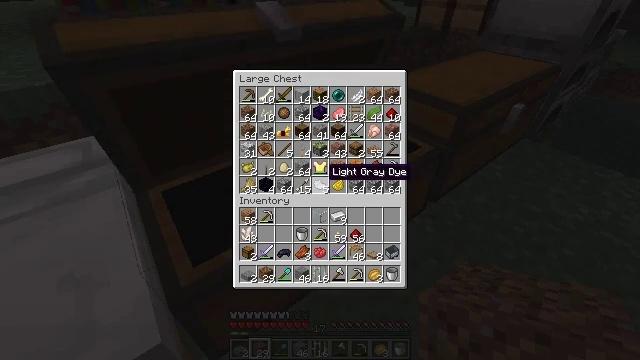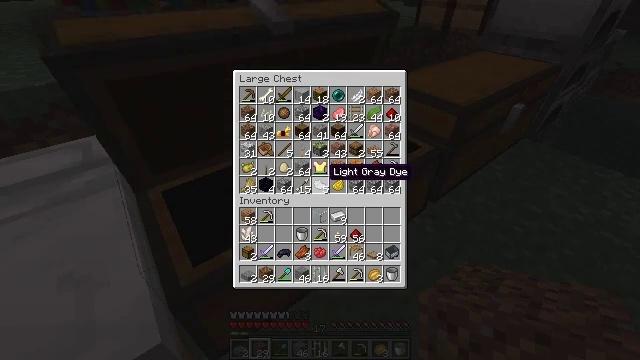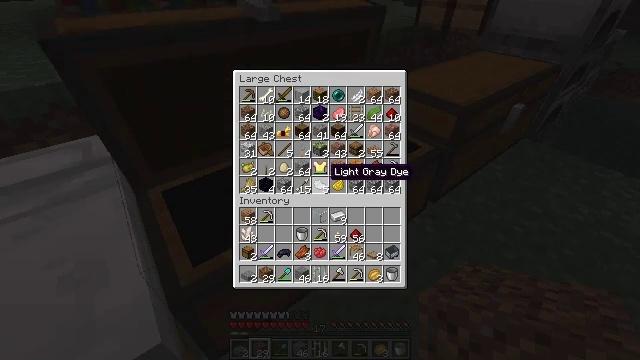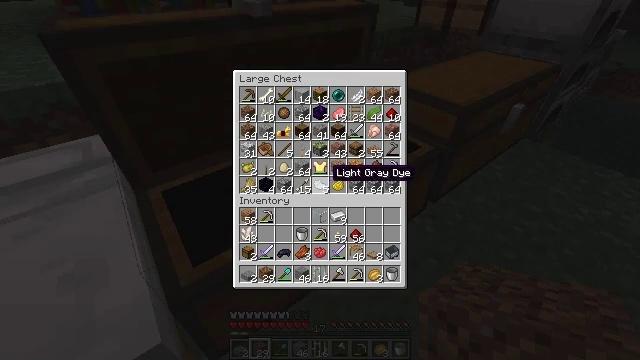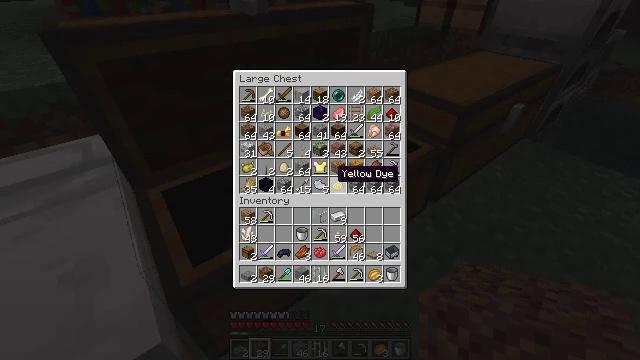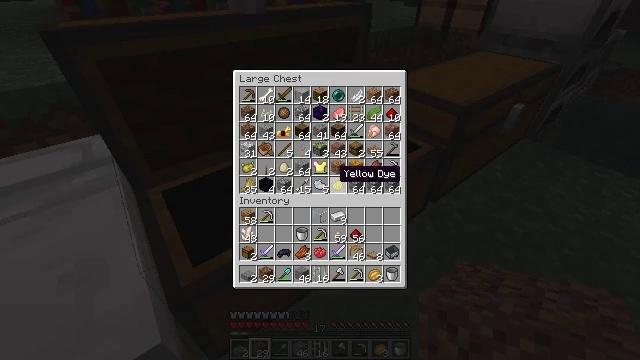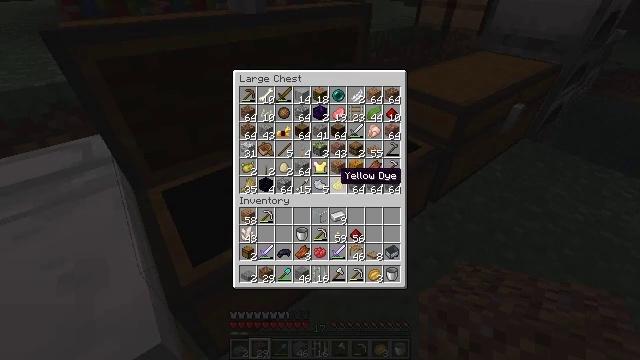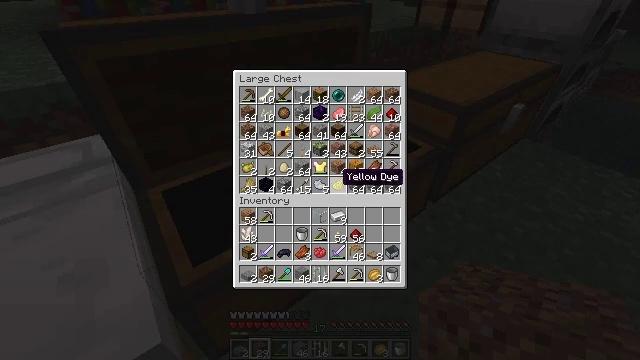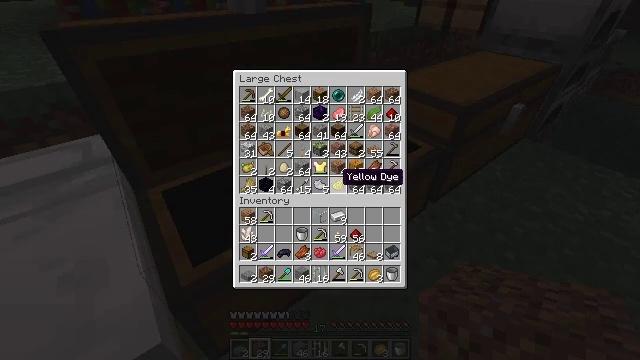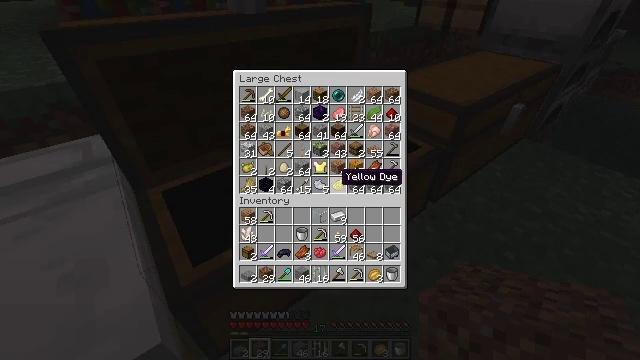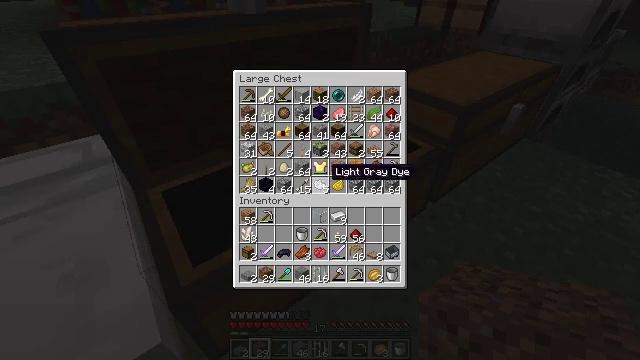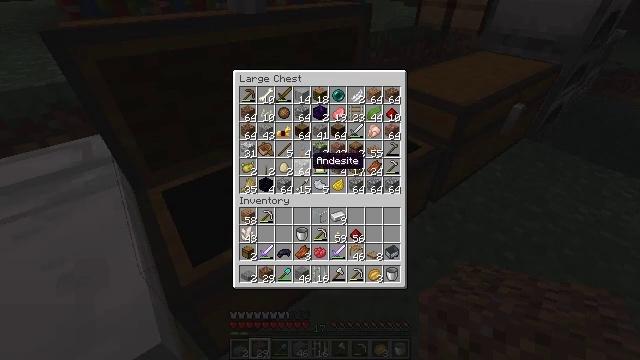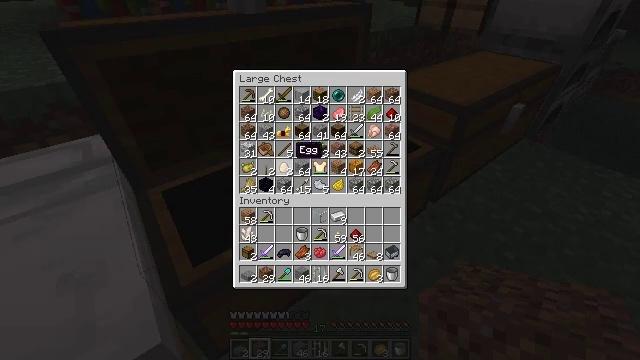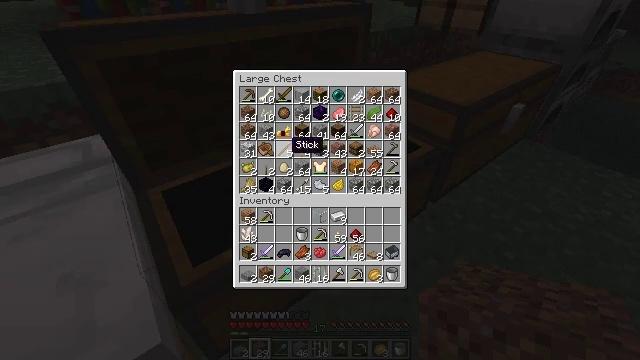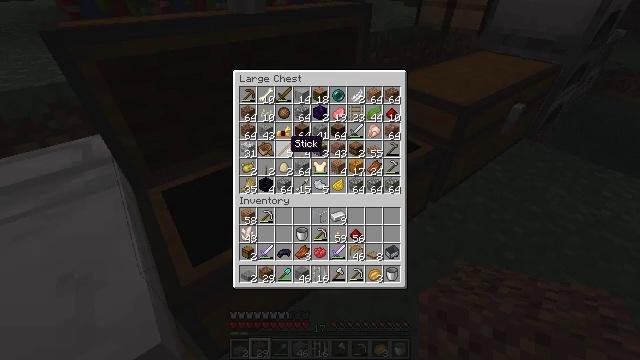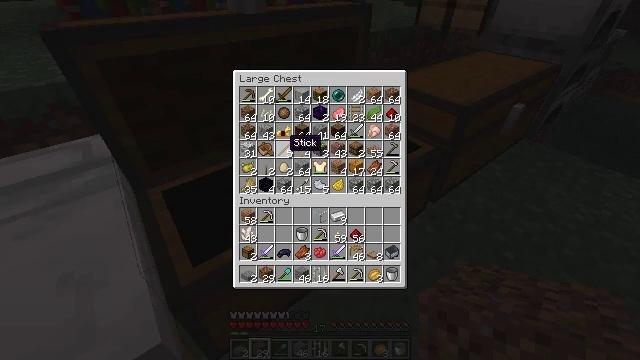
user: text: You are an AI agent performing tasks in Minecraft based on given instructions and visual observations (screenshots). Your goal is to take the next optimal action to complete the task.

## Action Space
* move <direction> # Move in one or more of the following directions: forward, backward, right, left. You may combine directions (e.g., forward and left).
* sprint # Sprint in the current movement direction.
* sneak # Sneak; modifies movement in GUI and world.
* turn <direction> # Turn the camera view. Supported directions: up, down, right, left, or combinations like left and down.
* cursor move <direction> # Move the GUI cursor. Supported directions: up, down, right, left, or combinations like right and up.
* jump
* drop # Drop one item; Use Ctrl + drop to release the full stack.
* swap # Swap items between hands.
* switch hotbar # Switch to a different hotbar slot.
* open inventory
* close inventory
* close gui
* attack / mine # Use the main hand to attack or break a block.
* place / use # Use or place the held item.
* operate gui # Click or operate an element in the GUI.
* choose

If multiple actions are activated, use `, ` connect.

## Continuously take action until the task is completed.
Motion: motion action
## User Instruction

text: Combine sticks and jungle wood planks to craft a jungle sign.
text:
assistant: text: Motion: no_op
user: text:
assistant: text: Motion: no_op
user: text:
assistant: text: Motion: no_op
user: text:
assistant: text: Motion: no_op
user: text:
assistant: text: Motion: no_op
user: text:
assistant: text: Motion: no_op
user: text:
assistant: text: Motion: no_op
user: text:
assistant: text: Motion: no_op
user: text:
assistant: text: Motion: no_op
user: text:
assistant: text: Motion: cursor move left
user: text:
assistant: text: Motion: cursor move left and up
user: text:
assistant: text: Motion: cursor move left and up
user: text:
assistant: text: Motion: no_op
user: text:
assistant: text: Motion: no_op
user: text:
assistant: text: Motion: no_op
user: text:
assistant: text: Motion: no_op
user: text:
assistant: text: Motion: no_op
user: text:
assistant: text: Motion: no_op
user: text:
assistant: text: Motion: no_op
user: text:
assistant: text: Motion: sneak
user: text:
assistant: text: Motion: sneak
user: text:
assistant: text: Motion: sneak
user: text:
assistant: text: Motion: sneak
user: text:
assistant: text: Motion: sneak
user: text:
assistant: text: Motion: sneak
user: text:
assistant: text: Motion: sneak, operate gui
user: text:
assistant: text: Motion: sneak, operate gui
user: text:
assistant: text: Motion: sneak, operate gui
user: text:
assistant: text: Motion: sneak, operate gui
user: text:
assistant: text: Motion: sneak